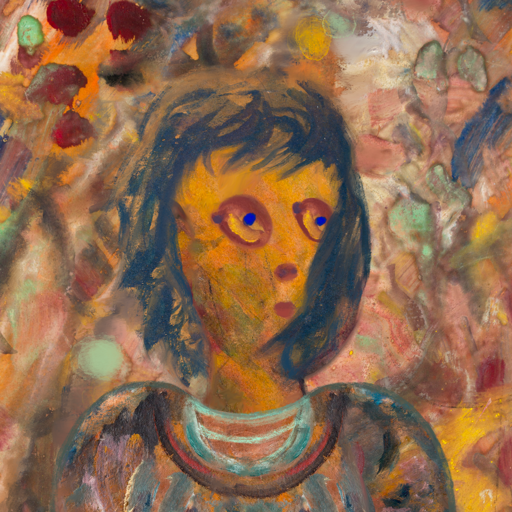
Background: Mother_And_Son_Mother, Head And Neck Side: Gypsy_Mother, Face Side: Mother_And_Son_Son, Bust: Boggyland, Hair Side: In_The_Sun, Head Accessory: Blank, Second Necklace: Blank, Necklace: Blank, Baby: Blank